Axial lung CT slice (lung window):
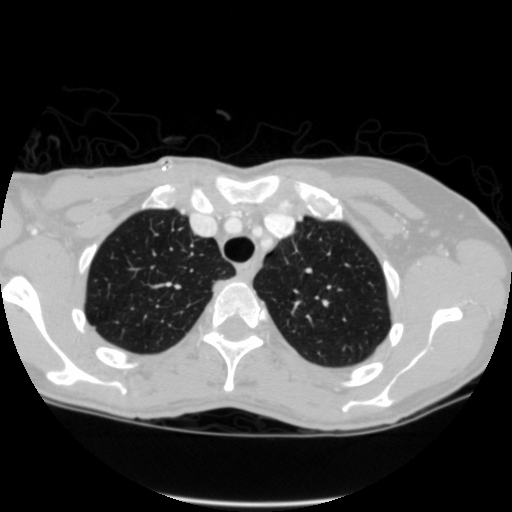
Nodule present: no